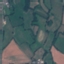
Label: Pasture